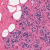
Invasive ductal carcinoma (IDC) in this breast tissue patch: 0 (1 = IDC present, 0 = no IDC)